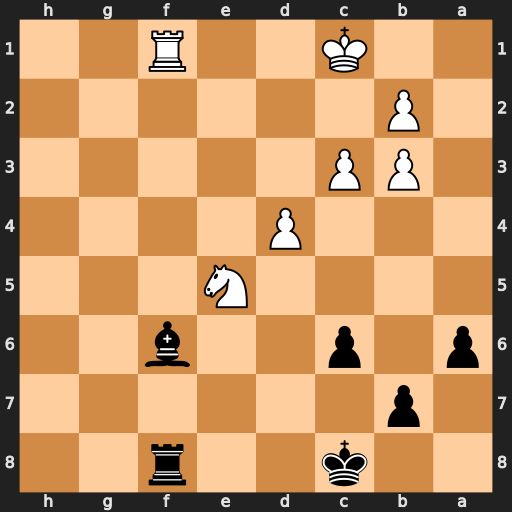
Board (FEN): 2k2r2/1p6/p1p2b2/4N3/3P4/1PP5/1P6/2K2R2
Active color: b
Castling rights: -
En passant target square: -
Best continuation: Bg5+ Kb1 Rxf1+